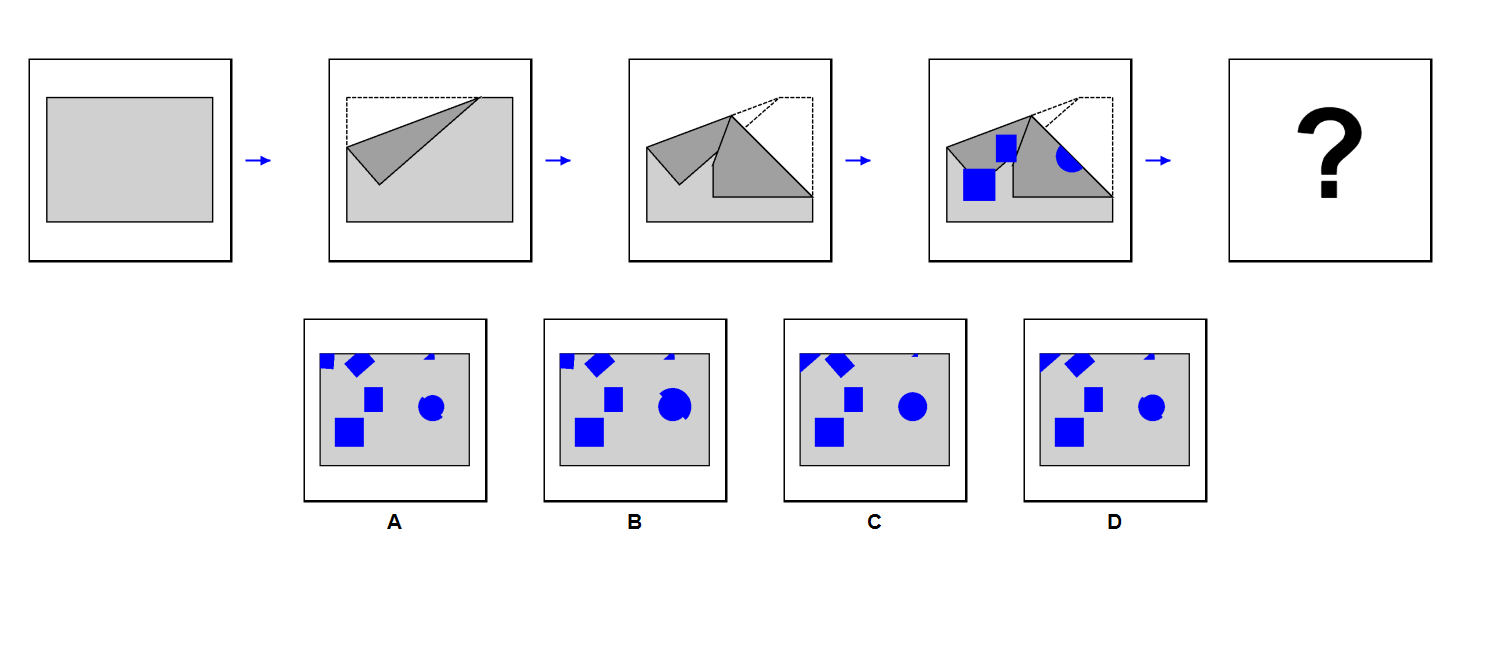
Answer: C